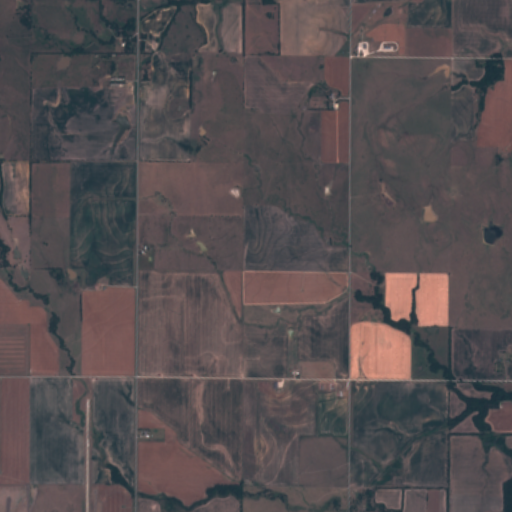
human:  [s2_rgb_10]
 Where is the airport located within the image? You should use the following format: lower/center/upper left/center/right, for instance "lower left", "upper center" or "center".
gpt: The airport is located in the lower left of the image.
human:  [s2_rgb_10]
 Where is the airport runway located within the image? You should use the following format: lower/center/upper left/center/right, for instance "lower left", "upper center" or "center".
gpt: The airport runway is located in the lower left of the image.
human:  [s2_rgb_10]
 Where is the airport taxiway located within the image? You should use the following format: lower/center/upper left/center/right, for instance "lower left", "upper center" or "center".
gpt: The airport taxiway is located in the lower left of the image.
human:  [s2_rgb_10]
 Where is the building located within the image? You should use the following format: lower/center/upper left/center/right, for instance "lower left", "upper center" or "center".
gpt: The building is located in the center left of the image.
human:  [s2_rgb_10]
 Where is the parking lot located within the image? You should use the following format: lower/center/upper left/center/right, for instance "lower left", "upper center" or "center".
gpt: There is no parking lot in the image.